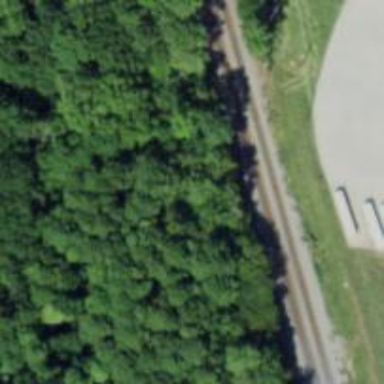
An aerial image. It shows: Railway track.